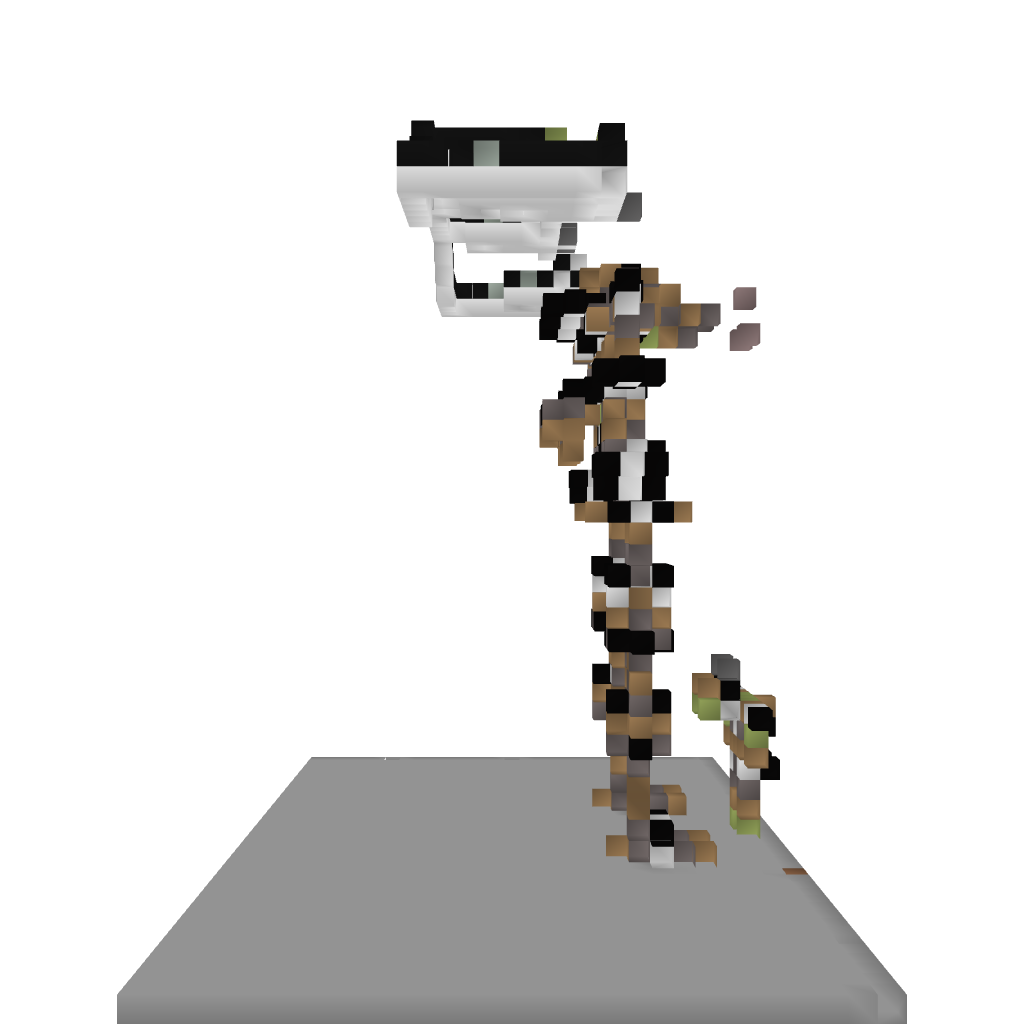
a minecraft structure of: Mark's Robot